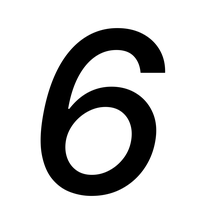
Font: Inter-Italic_Medium_Italic